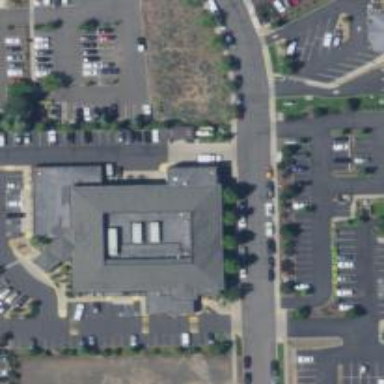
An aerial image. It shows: Healthcare clinic is depicted in the image.